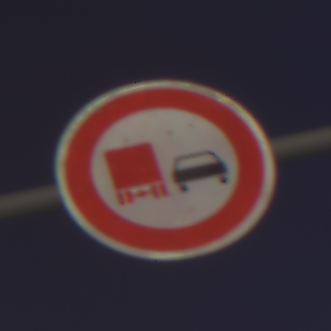
Verkehrszeichen: UeberholverbotKraftfahrzeuge
Umgebung: Outdoor, Urban
Tageszeit: Night
Wetter: PartlyCloudy
Licht: Natural
Jahreszeit: NotSpecified
Kontrast: HighContrast